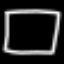
Label: square